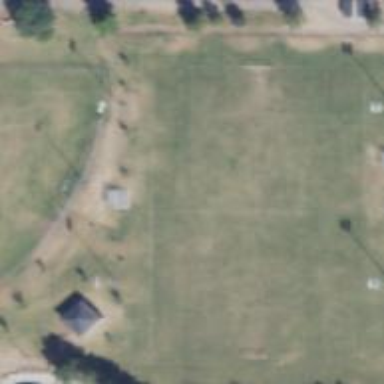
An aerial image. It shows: Soccer pitch for leisureland activities.